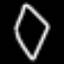
Label: diamond